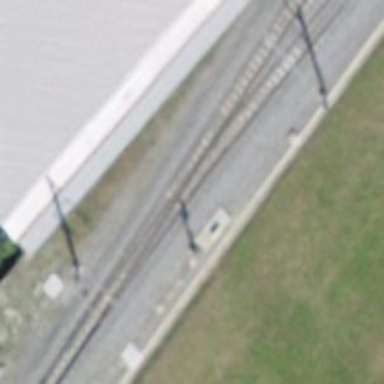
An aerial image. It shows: Railway signal.